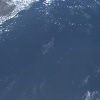
Label: water